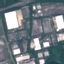
Land use / land cover class: Industrial